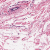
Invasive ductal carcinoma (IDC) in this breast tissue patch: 0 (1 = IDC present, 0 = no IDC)